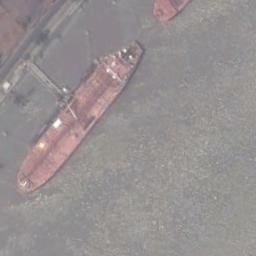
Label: ship